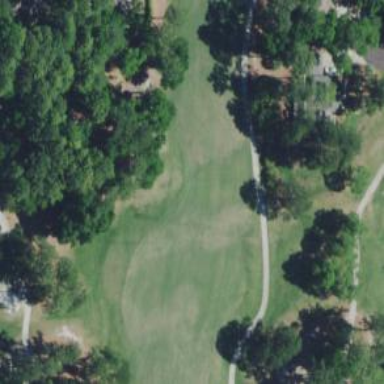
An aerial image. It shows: Golf hole.